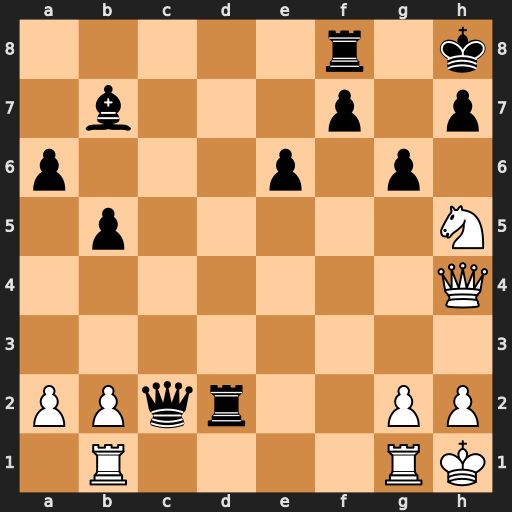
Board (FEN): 5r1k/1b3p1p/p3p1p1/1p5N/7Q/8/PPqr2PP/1R4RK
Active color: w
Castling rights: -
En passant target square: -
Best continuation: Qf6+ Kg8 Qg7#